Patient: sex F, age 43
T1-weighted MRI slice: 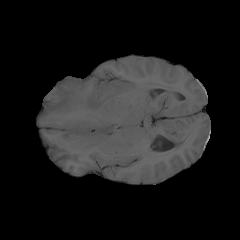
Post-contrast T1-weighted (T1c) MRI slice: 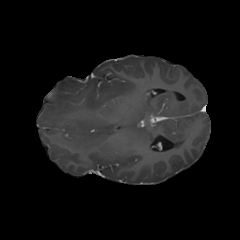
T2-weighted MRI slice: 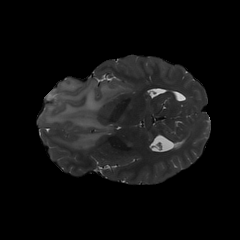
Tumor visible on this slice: yes
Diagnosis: Astrocytoma, IDH-mutant
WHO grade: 3